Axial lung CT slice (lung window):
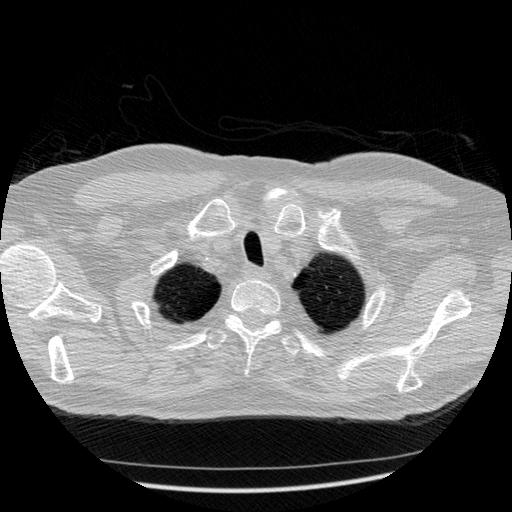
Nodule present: no